Question: I have following plot:

which has been generated with this code:
'''
import pandas as pd
import numpy as np
import matplotlib.pyplot as plt
ttc = pd.read_excel("../XLSX_Files/Baseline_Data.xlsx", sheet_name="Data")["TTC"]
risks = col.OrderedDict(
[("very low", 0), ("low", 0), ("medium-to-low", 0), ("medium", 0), ("high-to-medium", 0), ("high", 0),
("very high", 0)])
---- Part in which risks get filled ---
for x in risks:
risk_distribution.append(float(risks[x]) / len(ttc))
x = np.arange(1, len(risks) + 1)
y = np.arange(0.0, 0.4, 0.05)
xticks = risks.keys()
fig, ax = plt.subplots()
plt.plot(x, risk_distribution)
ax.set_ylim(0, 0.4)
plt.show()
'''
So my actual question is: How can I add a risk heatmap as background (the same as this one: <URL>
What I've tried to far:
'''
import seaborn as sns
risk_heatmap = [
[1.2, 0.7, 0.7, 0.3, 0, 0, 0],
[1.2, 0.7, 0.7, 0.7, 0.5, 0, 0],
[1.2, 1.2, 1.2, 0.7, 0.7, 0, 0],
[2.0, 1.2, 1.2, 1.2, 0.7, 0.7, 0],
[2.0, 2.0, 2.0, 1.2, 1.2, 0.7, 0.7]
]
ax = sns.heatmap(risk_heatmap, linewidth=0.5, cbar=False, cmap="RdYlGn")
'''
But this gives me some weird looking graph. <URL>
Is there a possible way to add the heatmap without losing the y dimension?
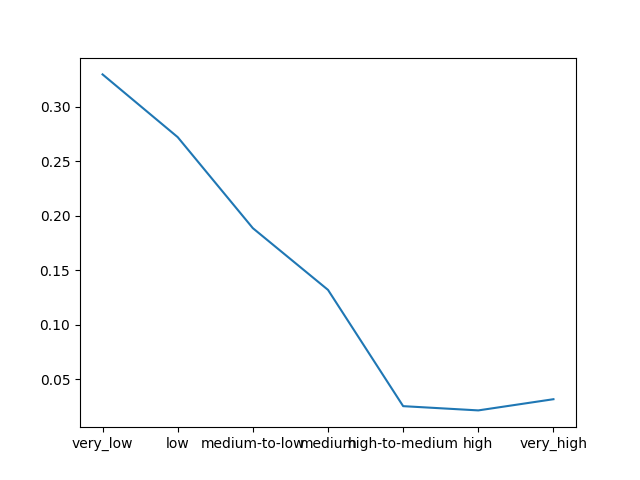
Answer: The problem you are running into is that the y scales are not necessarily going to match. You need to overlay 2 axes that share the same x axis. You can use 'matplotlib.axes.Axes.twinx' to accomplish this.
'''
import matplotlib.pyplot as plt
import seaborn as sns
risk_heatmap = [
[1.2, 0.7, 0.7, 0.3, 0, 0, 0],
[1.2, 0.7, 0.7, 0.7, 0.5, 0, 0],
[1.2, 1.2, 1.2, 0.7, 0.7, 0, 0],
[2.0, 1.2, 1.2, 1.2, 0.7, 0.7, 0],
[2.0, 2.0, 2.0, 1.2, 1.2, 0.7, 0.7]
]
ax1 = sns.heatmap(risk_heatmap, linewidth=0.5, cbar=False, cmap="RdYlGn")
ax2 = ax1.twinx()
ax2.plot(np.random.random(7) * .3)
ax2.set_ylim(0, 0.4)
plt.show()
'''
Here is another <URL>.